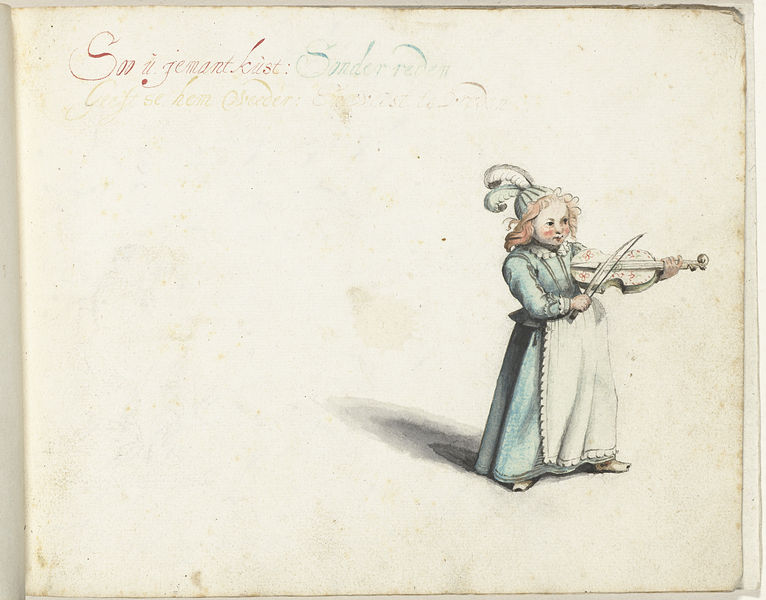
Titel: Vioolspelend kind
Künstler: Gesina ter Borch
Standort: Amsterdam
Institution: Rijksmuseum
Schlagwörter: blau, feder, weiß, mädchen, haar, hut, kleid, zeichnung, kappe, mütze, federn, kragen, messer, instrument, kind, musik, rouge, schürze, schrift, papier, bogen, französisch, spielen, deutsch, schoß, manschette, geige, schrfit, geigen, blaues kleid